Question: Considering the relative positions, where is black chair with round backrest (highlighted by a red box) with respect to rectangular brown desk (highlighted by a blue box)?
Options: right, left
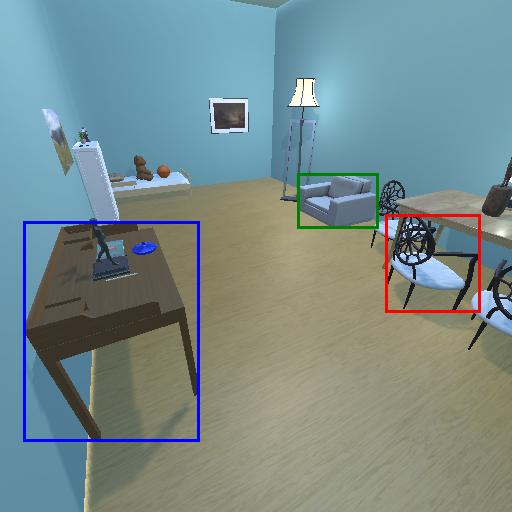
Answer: right